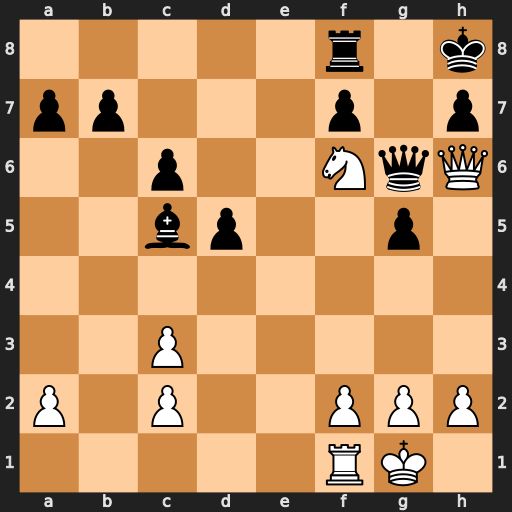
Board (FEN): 5r1k/pp3p1p/2p2NqQ/2bp2p1/8/2P5/P1P2PPP/5RK1
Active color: w
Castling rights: -
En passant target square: -
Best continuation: Qxg6 fxg6 Nd7 Rf4 Nxc5